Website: home-depot
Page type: order-tracking
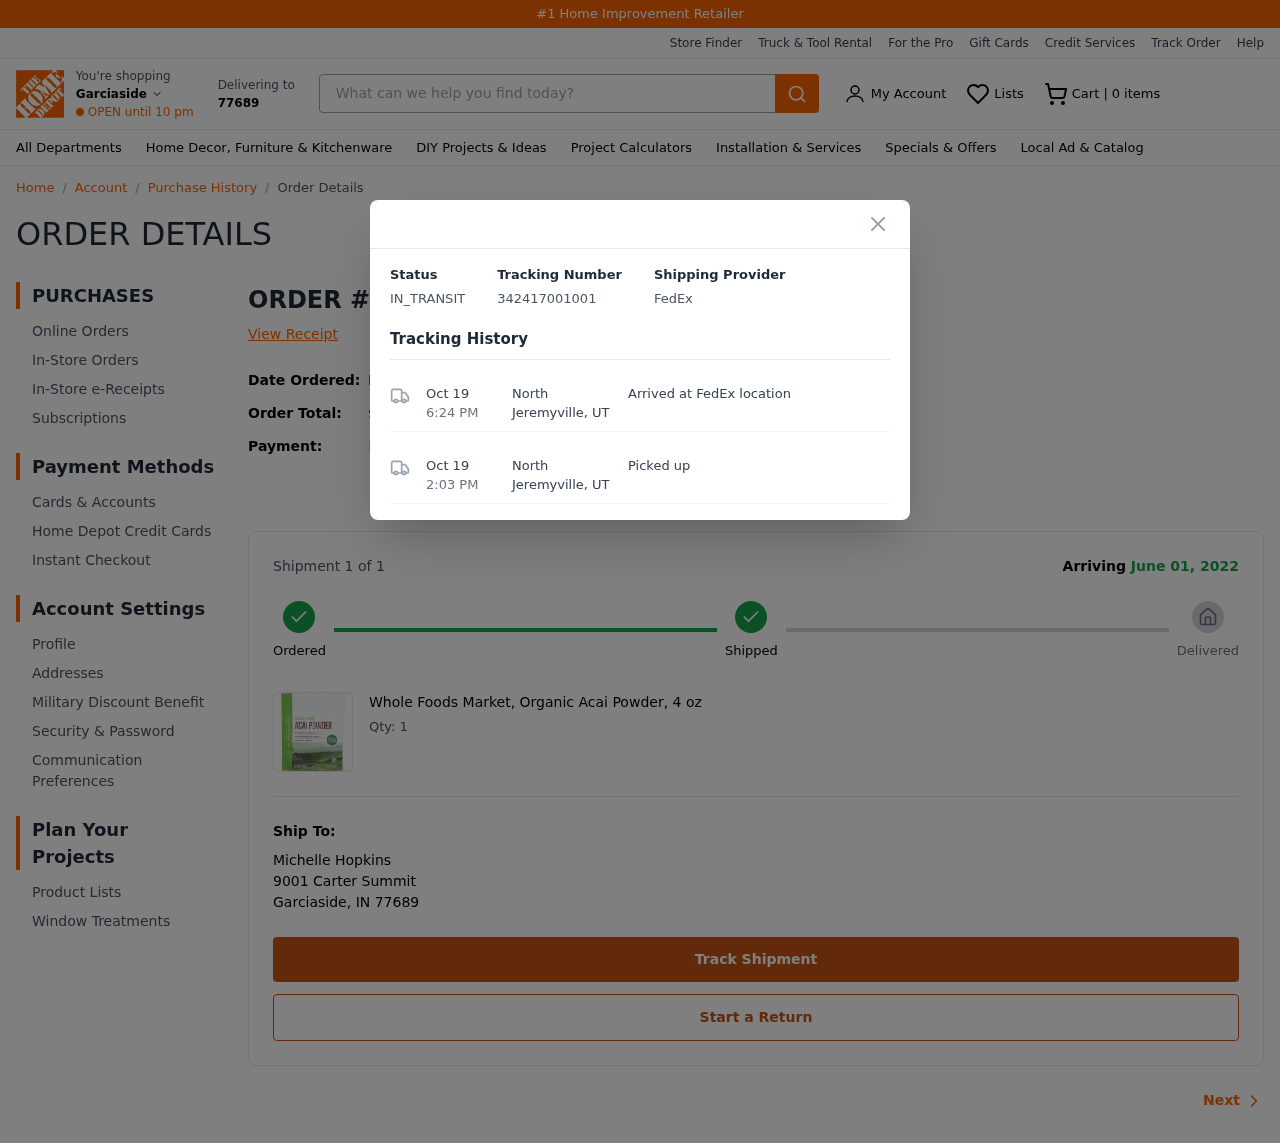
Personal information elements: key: PII_CARD_LAST4
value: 9913
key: PII_CITY
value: Garciaside
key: PII_CITY_STATE_ZIP
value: Garciaside, IN 77689
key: PII_FULLNAME
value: Michelle Hopkins
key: PII_POSTCODE
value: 77689
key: PII_STREET
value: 9001 Carter Summit
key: PII_CITY_STATE2
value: North Jeremyville, UT
Product elements: key: PRODUCT1_NAME
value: Whole Foods Market, Organic Acai Powder, 4 oz
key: PRODUCT1_QUANTITY
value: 1
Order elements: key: ORDER_NUM_ITEMS
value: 0
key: ORDER_ID
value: #IT428939724
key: ORDER_DATE
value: May 25, 2022
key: ORDER_TOTAL
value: $22.67
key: ORDER_SUBTOTAL
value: $20.95
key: ORDER_SHIPPING_COST
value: FREE
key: ORDER_TAX
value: $1.72
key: ORDER_NUM_ITEMS
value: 1
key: ORDER_DELIVERY_DATE
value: June 01, 2022
Search elements: key: HEADER_SEARCH
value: What can we help you find today?
Other elements: key: TRACKING_NUMBER
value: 342417001001
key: TRACKING_DATE1
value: Oct 19
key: TRACKING_TIME1
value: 6:24 PM
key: TRACKING_DATE2
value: Oct 19
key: TRACKING_TIME2
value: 2:03 PM